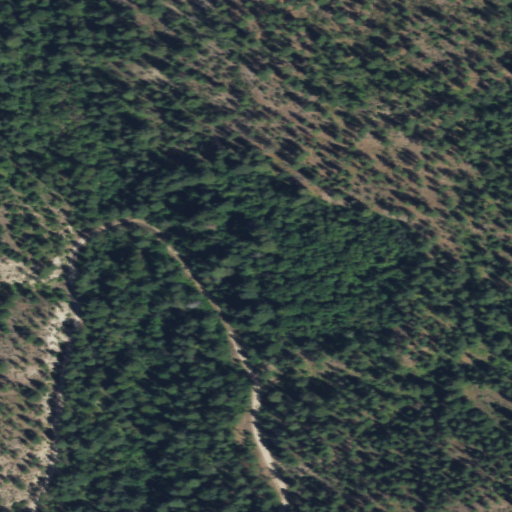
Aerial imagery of valley in Washington named Coyote Canyon containing evergreen forest, shrub, and woody wetlands